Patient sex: M
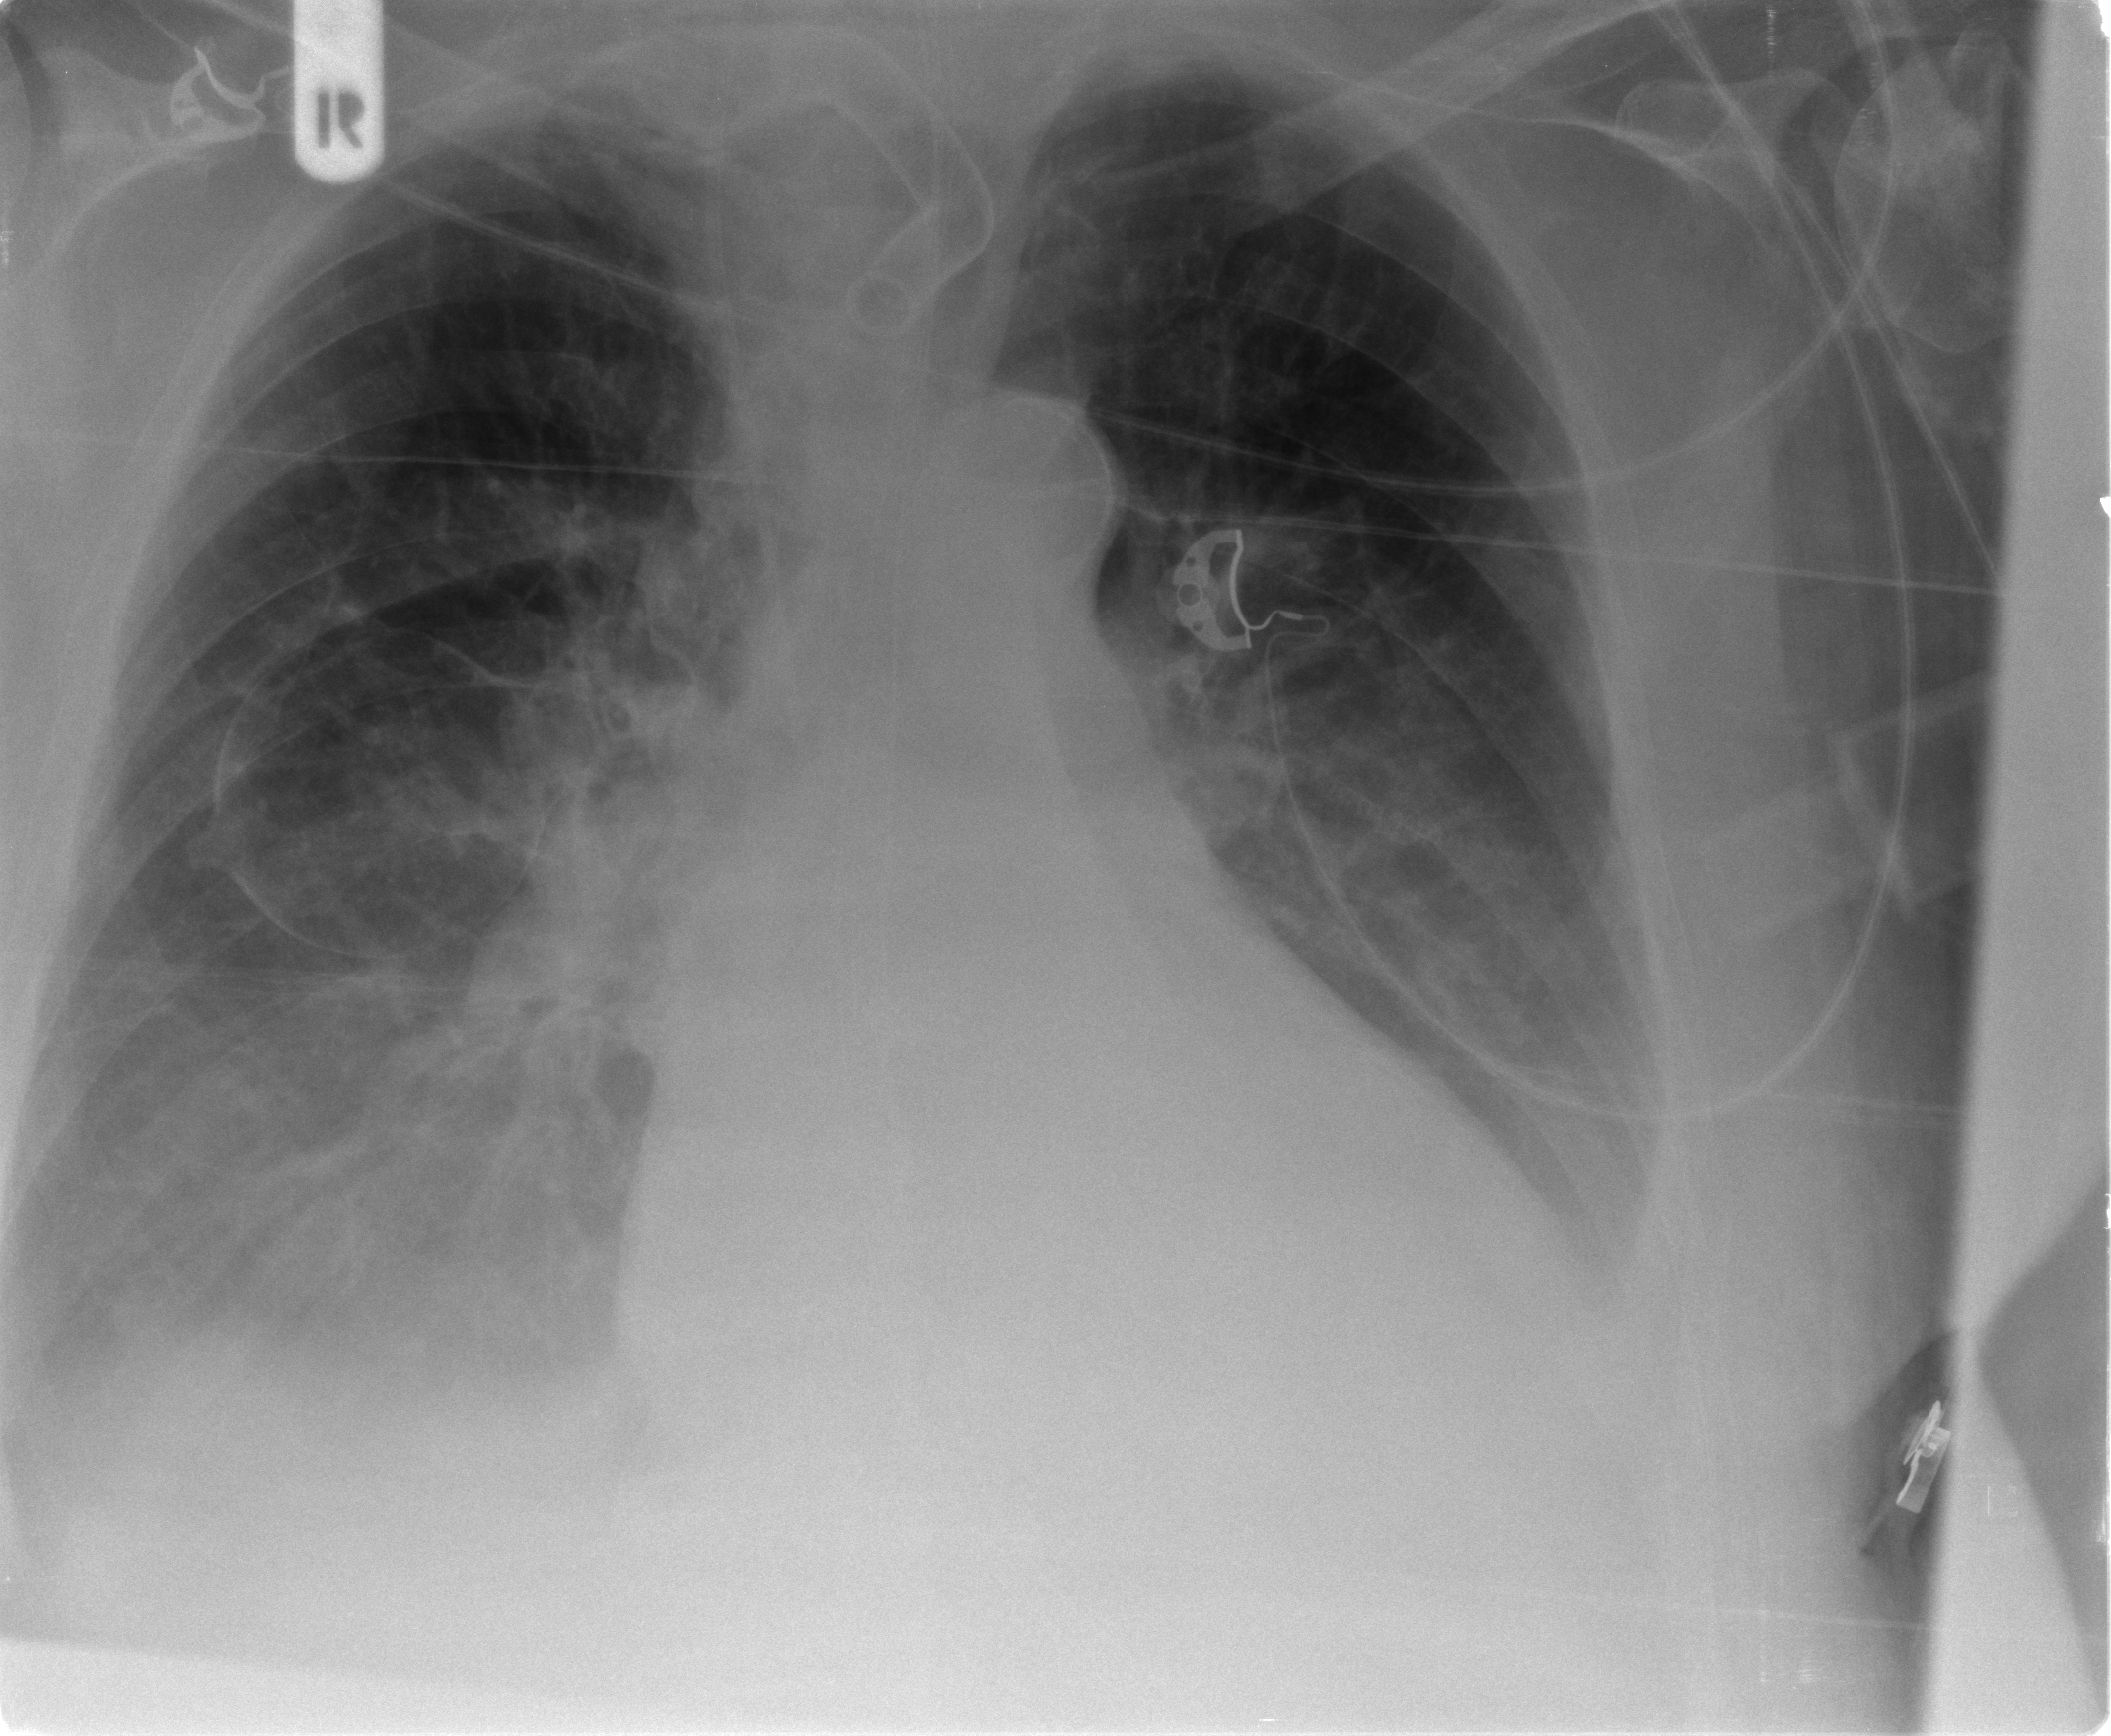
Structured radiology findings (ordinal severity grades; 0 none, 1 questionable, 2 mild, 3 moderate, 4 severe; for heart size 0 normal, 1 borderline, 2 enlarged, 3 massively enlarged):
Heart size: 2
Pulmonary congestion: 2
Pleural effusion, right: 2
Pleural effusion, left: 2
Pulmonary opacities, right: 0
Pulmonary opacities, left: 0
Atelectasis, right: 2
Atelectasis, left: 2